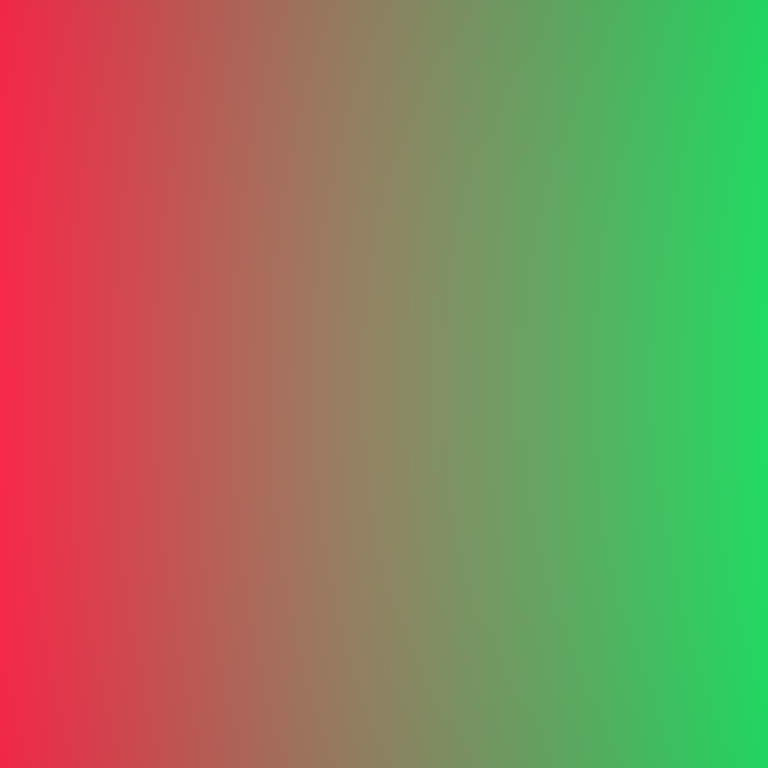
Abstract light effect, smooth gradient from vibrant red to bright green, energetic atmosphere, soft blend, no room, no furniture, no objects.